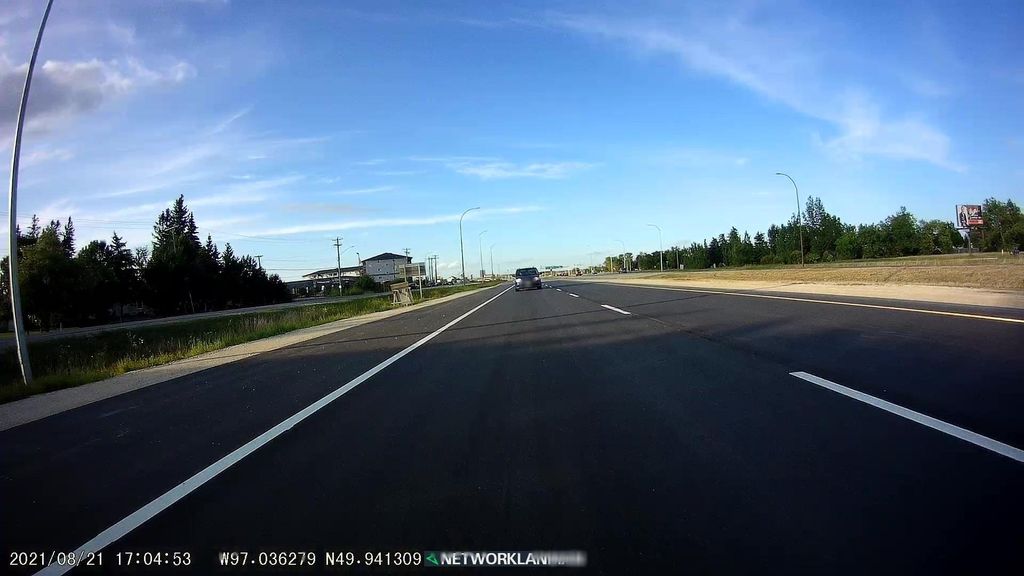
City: winnipeg